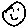
Label: smiley face